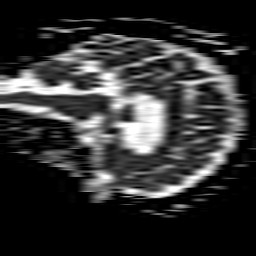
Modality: ADC
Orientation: sagittal
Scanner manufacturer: philips
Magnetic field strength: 1.5 T
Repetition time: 3.91 s
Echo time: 0.1033 s